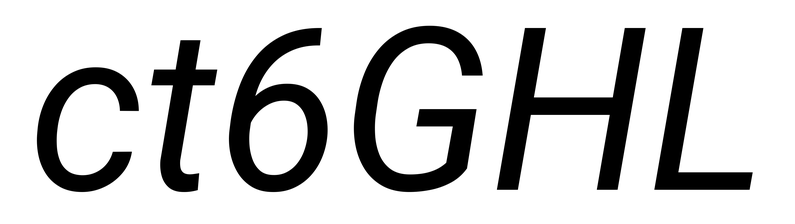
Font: Roboto-Italic_Italic